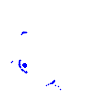
Particle: electron